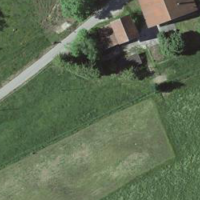
EUNIS habitat code: 52
Species observed at this site:
Papaver rhoeas